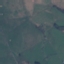
Label: Pasture